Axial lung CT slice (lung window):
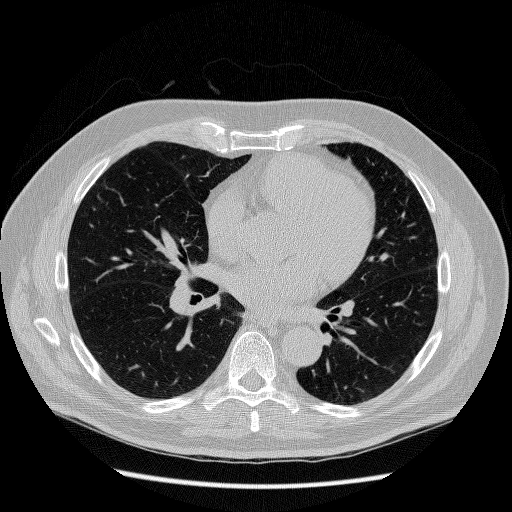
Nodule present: no